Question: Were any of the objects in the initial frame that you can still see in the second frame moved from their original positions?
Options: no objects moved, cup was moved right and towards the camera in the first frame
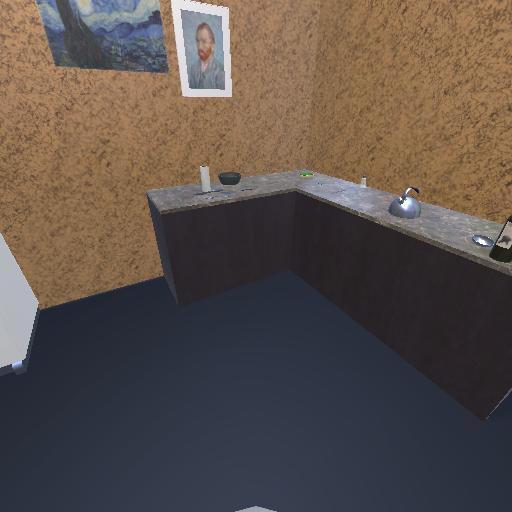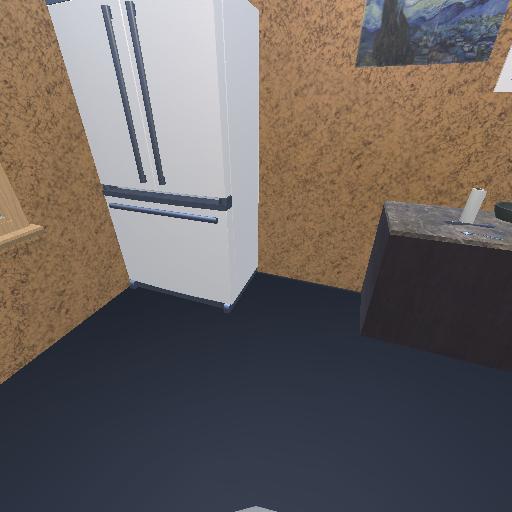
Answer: no objects moved